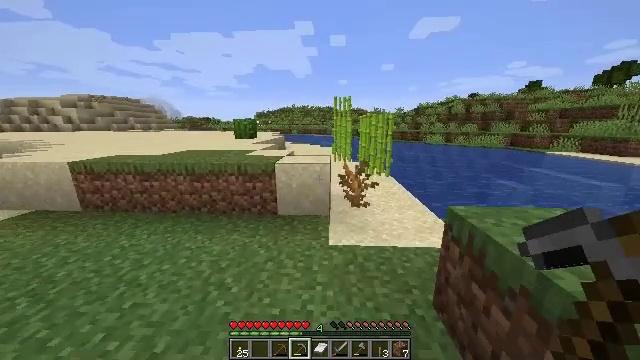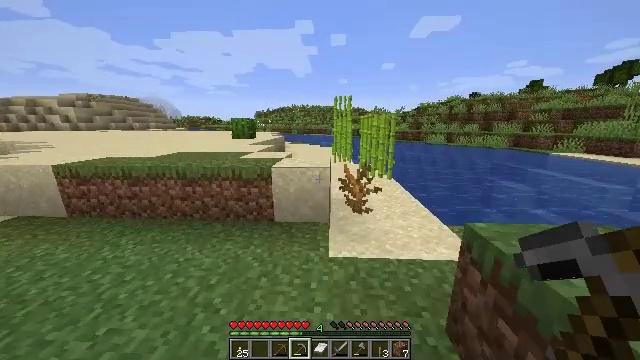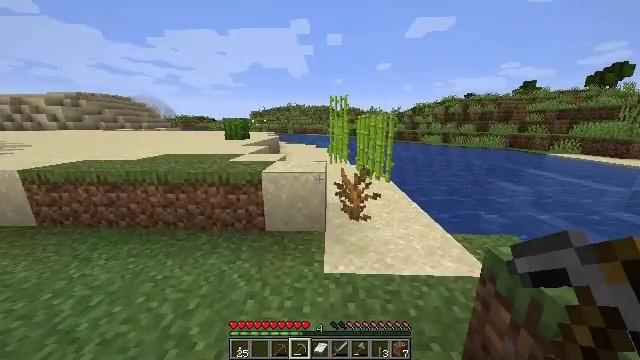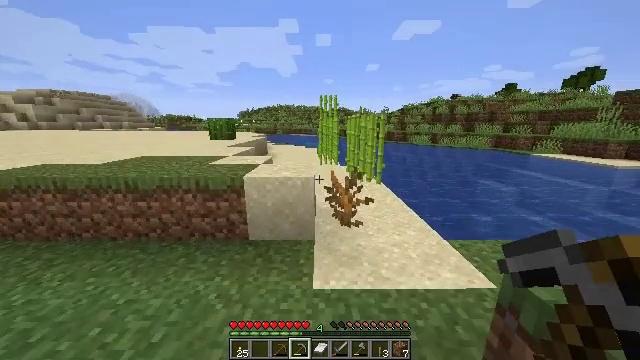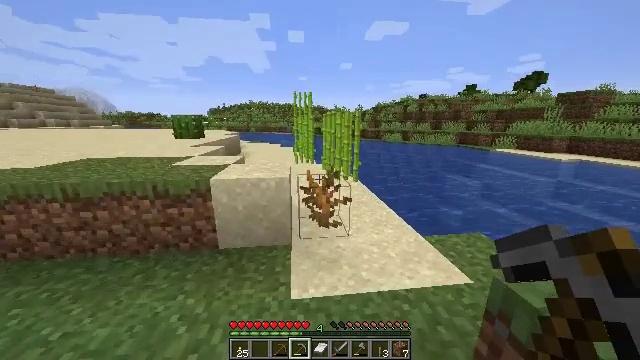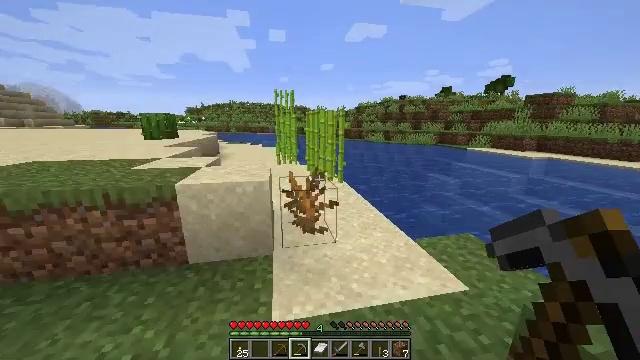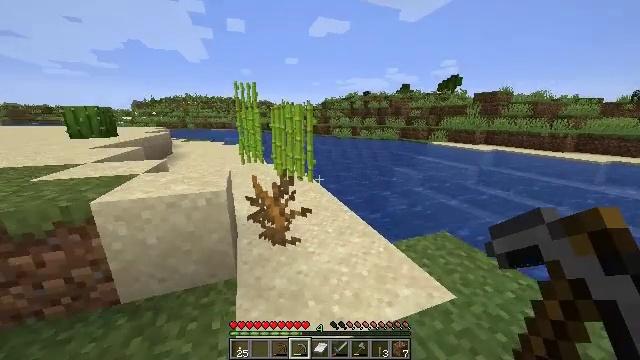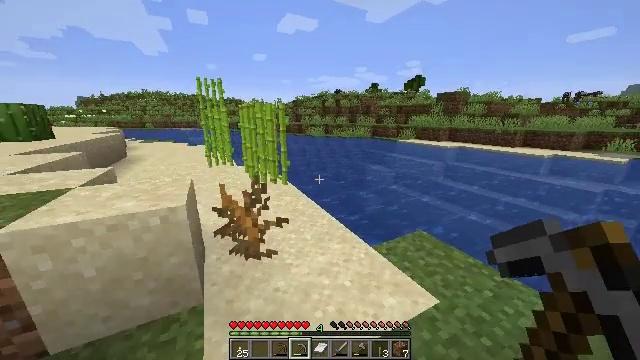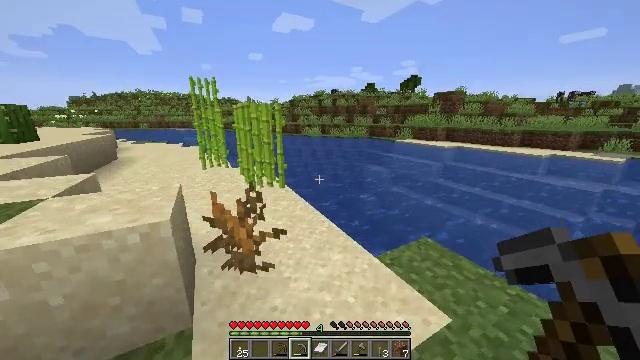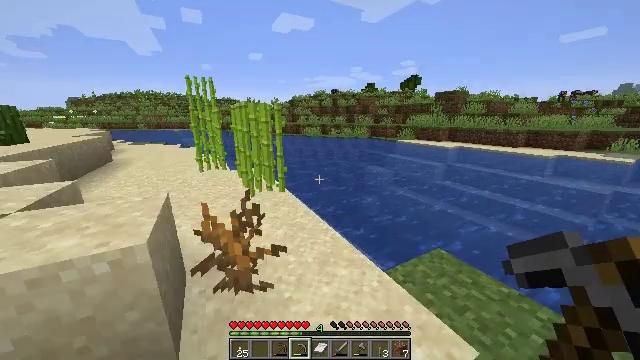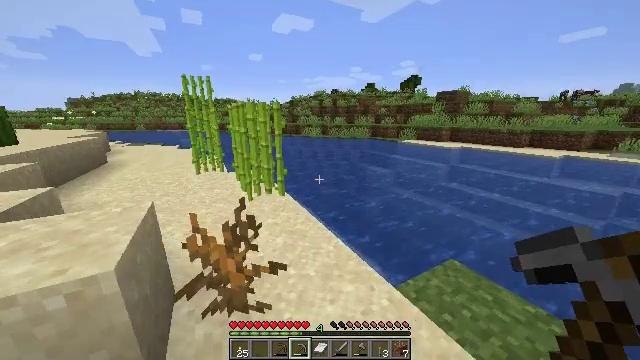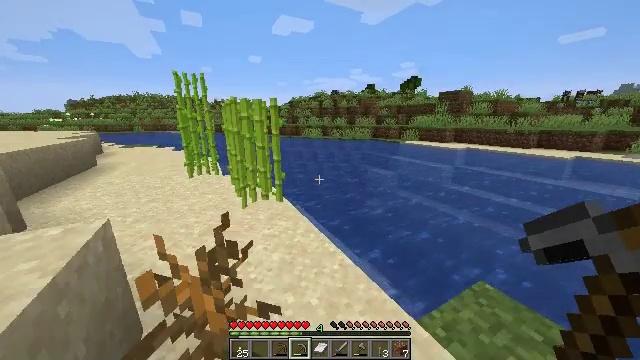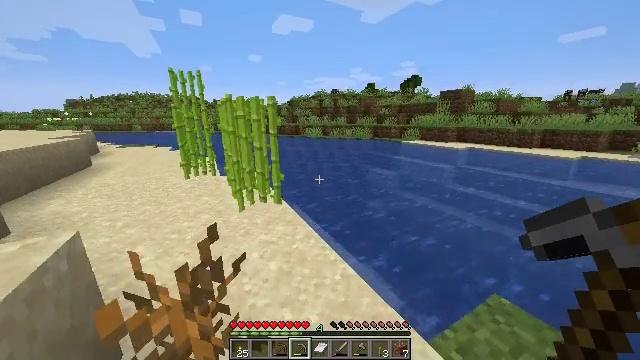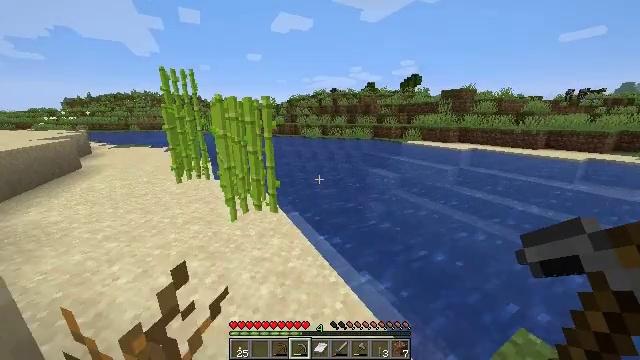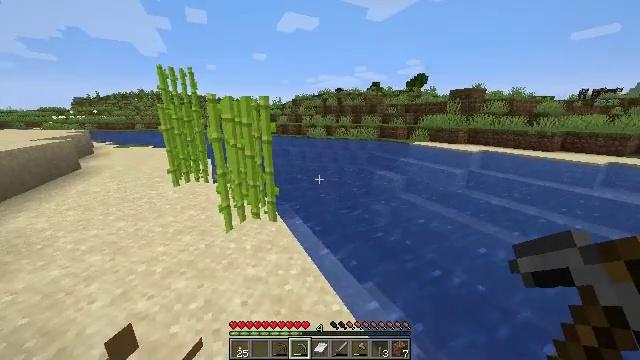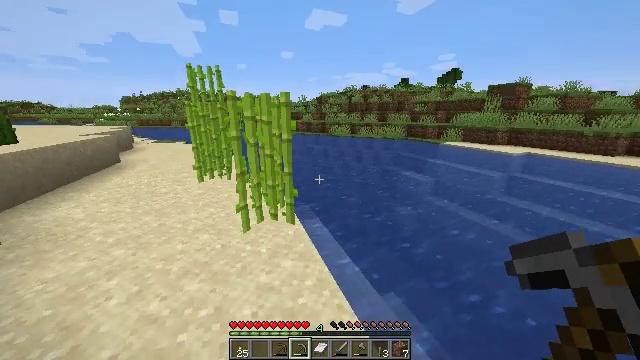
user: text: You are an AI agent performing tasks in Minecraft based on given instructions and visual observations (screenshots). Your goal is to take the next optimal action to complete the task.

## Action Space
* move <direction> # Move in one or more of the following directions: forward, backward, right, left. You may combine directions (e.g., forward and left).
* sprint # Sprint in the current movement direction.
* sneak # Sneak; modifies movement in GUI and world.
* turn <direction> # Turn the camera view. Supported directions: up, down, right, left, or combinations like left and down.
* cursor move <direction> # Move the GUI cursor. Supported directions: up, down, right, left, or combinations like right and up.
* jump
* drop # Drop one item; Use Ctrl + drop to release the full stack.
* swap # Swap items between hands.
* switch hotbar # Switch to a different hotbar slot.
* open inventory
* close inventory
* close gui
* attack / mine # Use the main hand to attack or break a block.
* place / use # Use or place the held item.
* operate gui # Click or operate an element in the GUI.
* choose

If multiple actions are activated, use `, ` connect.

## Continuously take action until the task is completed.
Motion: motion action
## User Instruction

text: Harvest sugar cane from the plant.
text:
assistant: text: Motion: move forward, sprint
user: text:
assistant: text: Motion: move forward, sprint, turn right
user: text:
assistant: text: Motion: move forward, sprint, turn right
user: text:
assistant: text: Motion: move forward, sprint, turn right
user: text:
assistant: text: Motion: move forward, sprint, turn right
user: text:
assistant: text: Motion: move forward, sprint, turn right
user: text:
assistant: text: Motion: move forward, sprint, turn right
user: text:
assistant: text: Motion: move forward, sprint
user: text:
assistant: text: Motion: move forward, sprint
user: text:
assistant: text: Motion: move forward, sprint
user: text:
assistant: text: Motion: move forward, sprint
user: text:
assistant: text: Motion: move forward, sprint
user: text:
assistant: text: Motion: move forward, sprint
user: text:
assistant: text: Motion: move forward, sprint, turn left
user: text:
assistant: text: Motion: move forward, sprint, turn left
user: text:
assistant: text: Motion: move forward, sprint, turn left and down
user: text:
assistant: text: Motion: move forward, sprint, turn left and down
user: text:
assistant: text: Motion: move forward, sprint, turn left
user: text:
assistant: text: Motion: move forward, sprint, turn left
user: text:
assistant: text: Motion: move forward, sprint
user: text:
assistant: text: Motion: turn left
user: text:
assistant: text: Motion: no_op
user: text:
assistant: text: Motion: no_op
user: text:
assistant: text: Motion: no_op
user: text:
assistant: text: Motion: no_op
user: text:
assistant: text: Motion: no_op
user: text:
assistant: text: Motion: move forward, turn left and down
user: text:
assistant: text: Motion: move forward, turn down
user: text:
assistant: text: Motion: move forward, turn down
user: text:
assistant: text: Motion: move forward, turn down